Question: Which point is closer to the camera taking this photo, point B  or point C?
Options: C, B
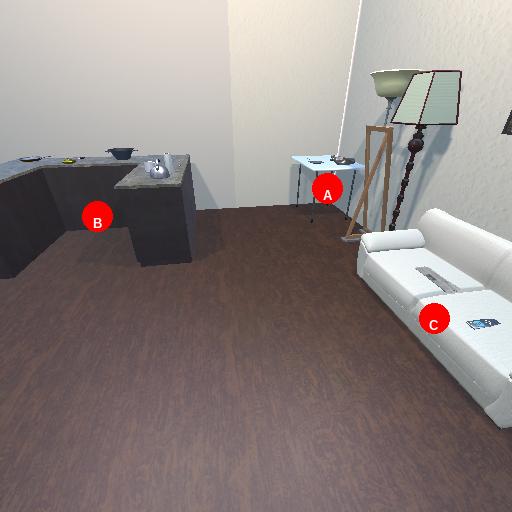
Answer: C